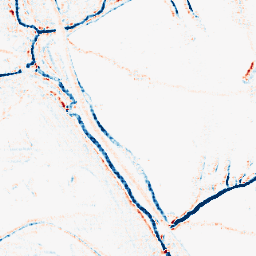
Category: morphological
Decomposition family: morphological_square
Decomposition parameters: operation: average
size: 5
Upsampling method: sinc_hamming
Upsampling parameters: scale: 8
kernel_size: 8
Upsampling scale: 8